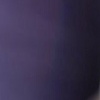
Label: space